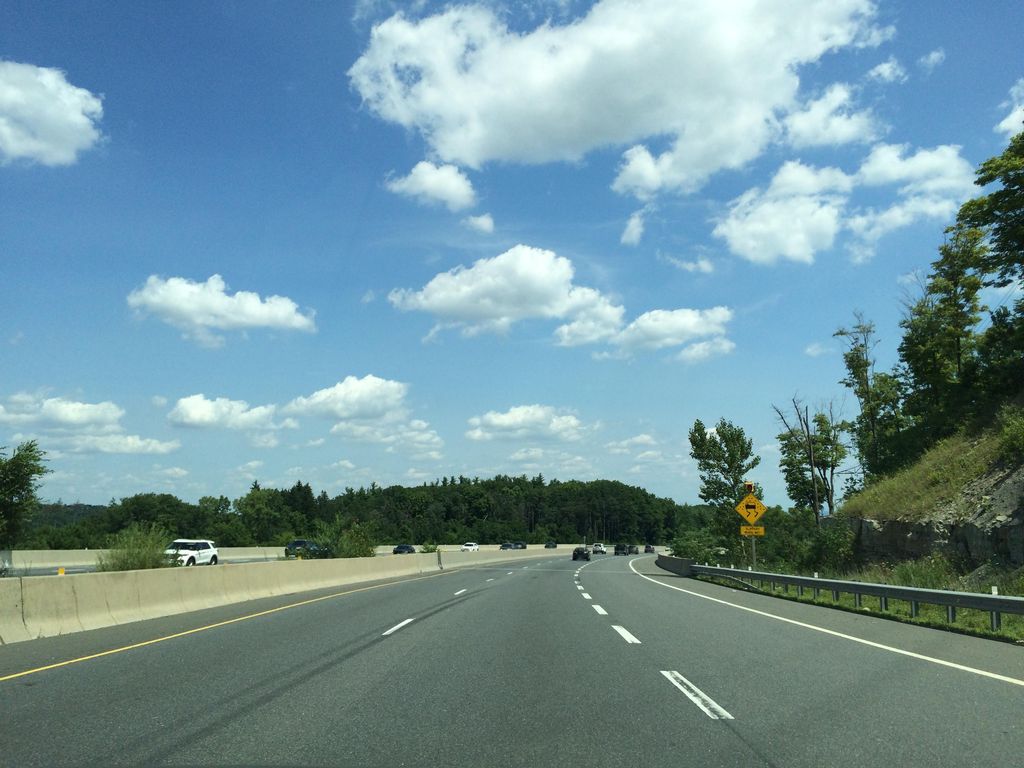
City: hamilton